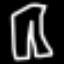
Label: pants